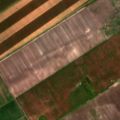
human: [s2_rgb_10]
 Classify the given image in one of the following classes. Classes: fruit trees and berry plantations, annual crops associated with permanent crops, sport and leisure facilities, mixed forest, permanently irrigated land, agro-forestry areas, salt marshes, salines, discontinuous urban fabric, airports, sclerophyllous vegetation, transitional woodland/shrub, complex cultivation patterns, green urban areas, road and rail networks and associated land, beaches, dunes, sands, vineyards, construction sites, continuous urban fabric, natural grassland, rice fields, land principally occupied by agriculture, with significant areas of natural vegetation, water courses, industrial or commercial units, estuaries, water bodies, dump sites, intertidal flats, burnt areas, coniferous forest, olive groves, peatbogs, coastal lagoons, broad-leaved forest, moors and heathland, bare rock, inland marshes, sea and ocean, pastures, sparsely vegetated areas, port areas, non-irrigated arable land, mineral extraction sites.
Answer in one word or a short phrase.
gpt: non-irrigated arable land